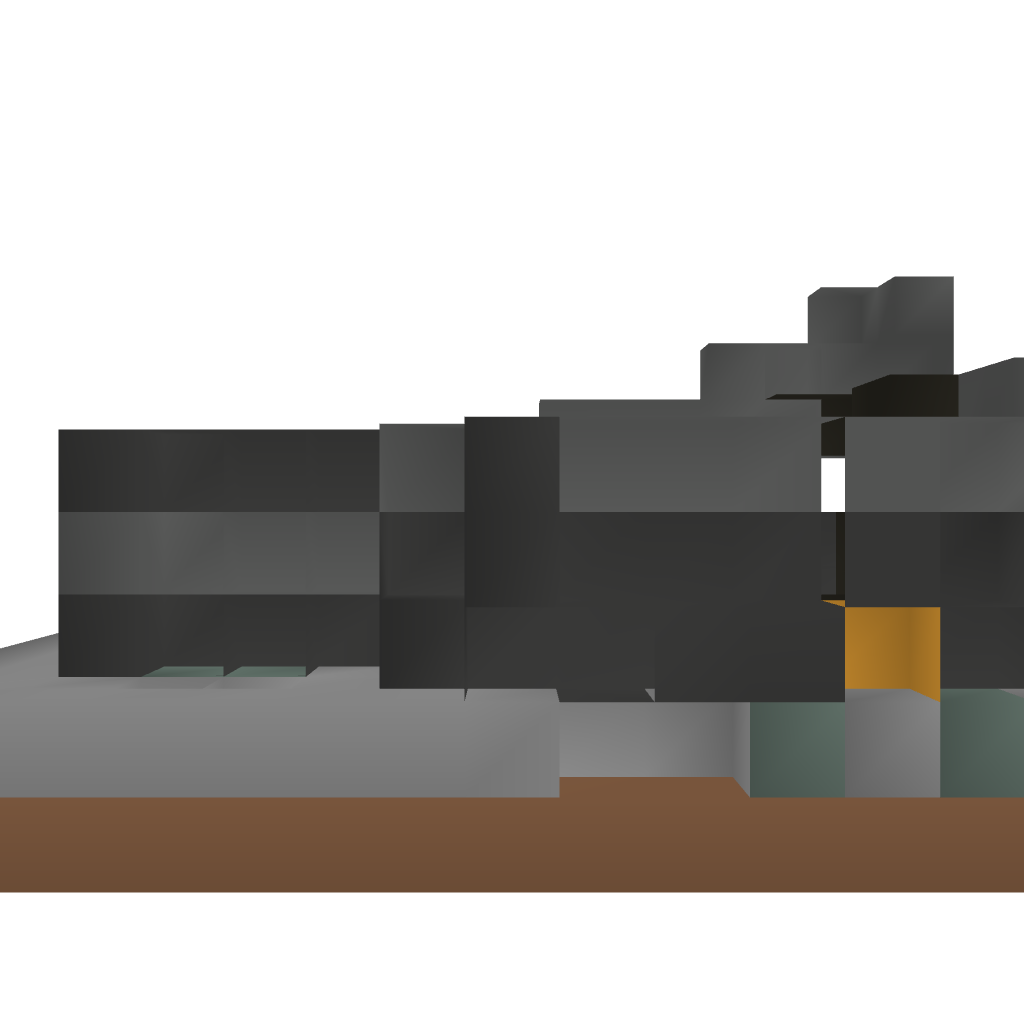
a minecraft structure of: Lost Yard